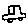
Label: car